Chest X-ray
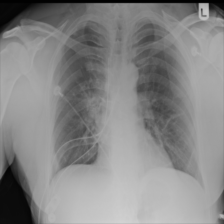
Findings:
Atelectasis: positive
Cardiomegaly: negative
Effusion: negative
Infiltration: negative
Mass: negative
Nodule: negative
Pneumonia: negative
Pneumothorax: negative
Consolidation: negative
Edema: negative
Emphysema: negative
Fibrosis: negative
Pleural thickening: negative
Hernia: negative